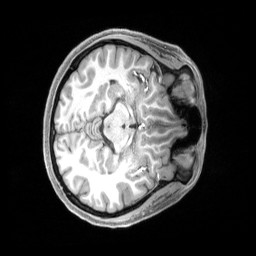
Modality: T1w
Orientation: axial
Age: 24
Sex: female
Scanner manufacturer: siemens
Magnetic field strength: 3 T
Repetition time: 2.4 s
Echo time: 0.00219 s